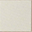
Piece: xx